Breast ultrasound image
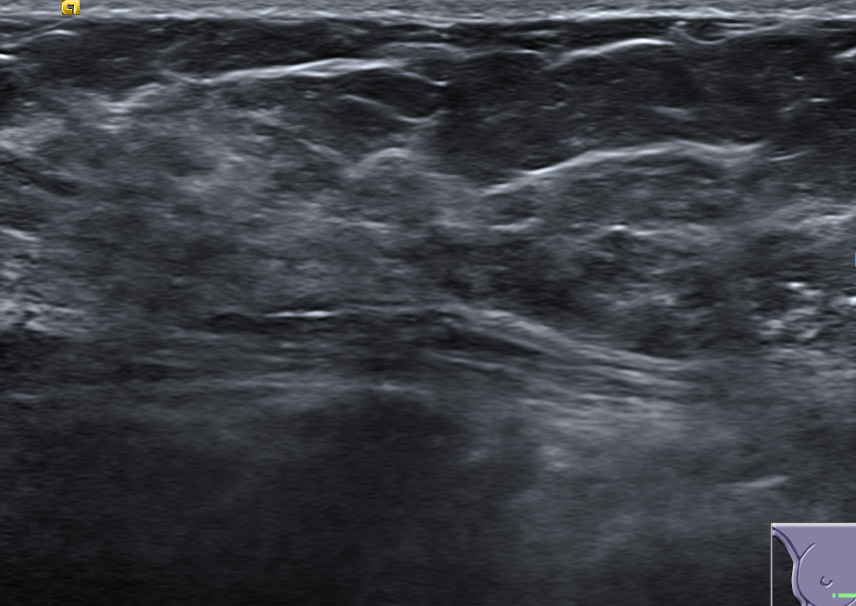
Diagnosis: normal